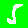
Digit: 5